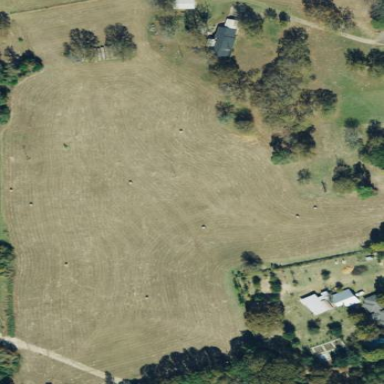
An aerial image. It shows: Pasture area used as meadow.